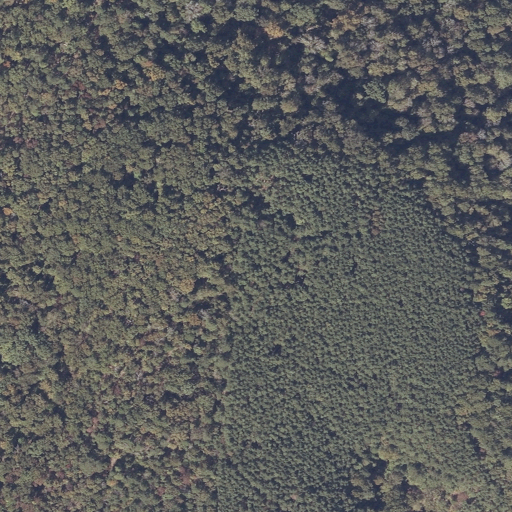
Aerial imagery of mountain in Alabama named Greens Creek Mountain containing deciduous forest, evergreen forest, and mixed forest